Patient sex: F
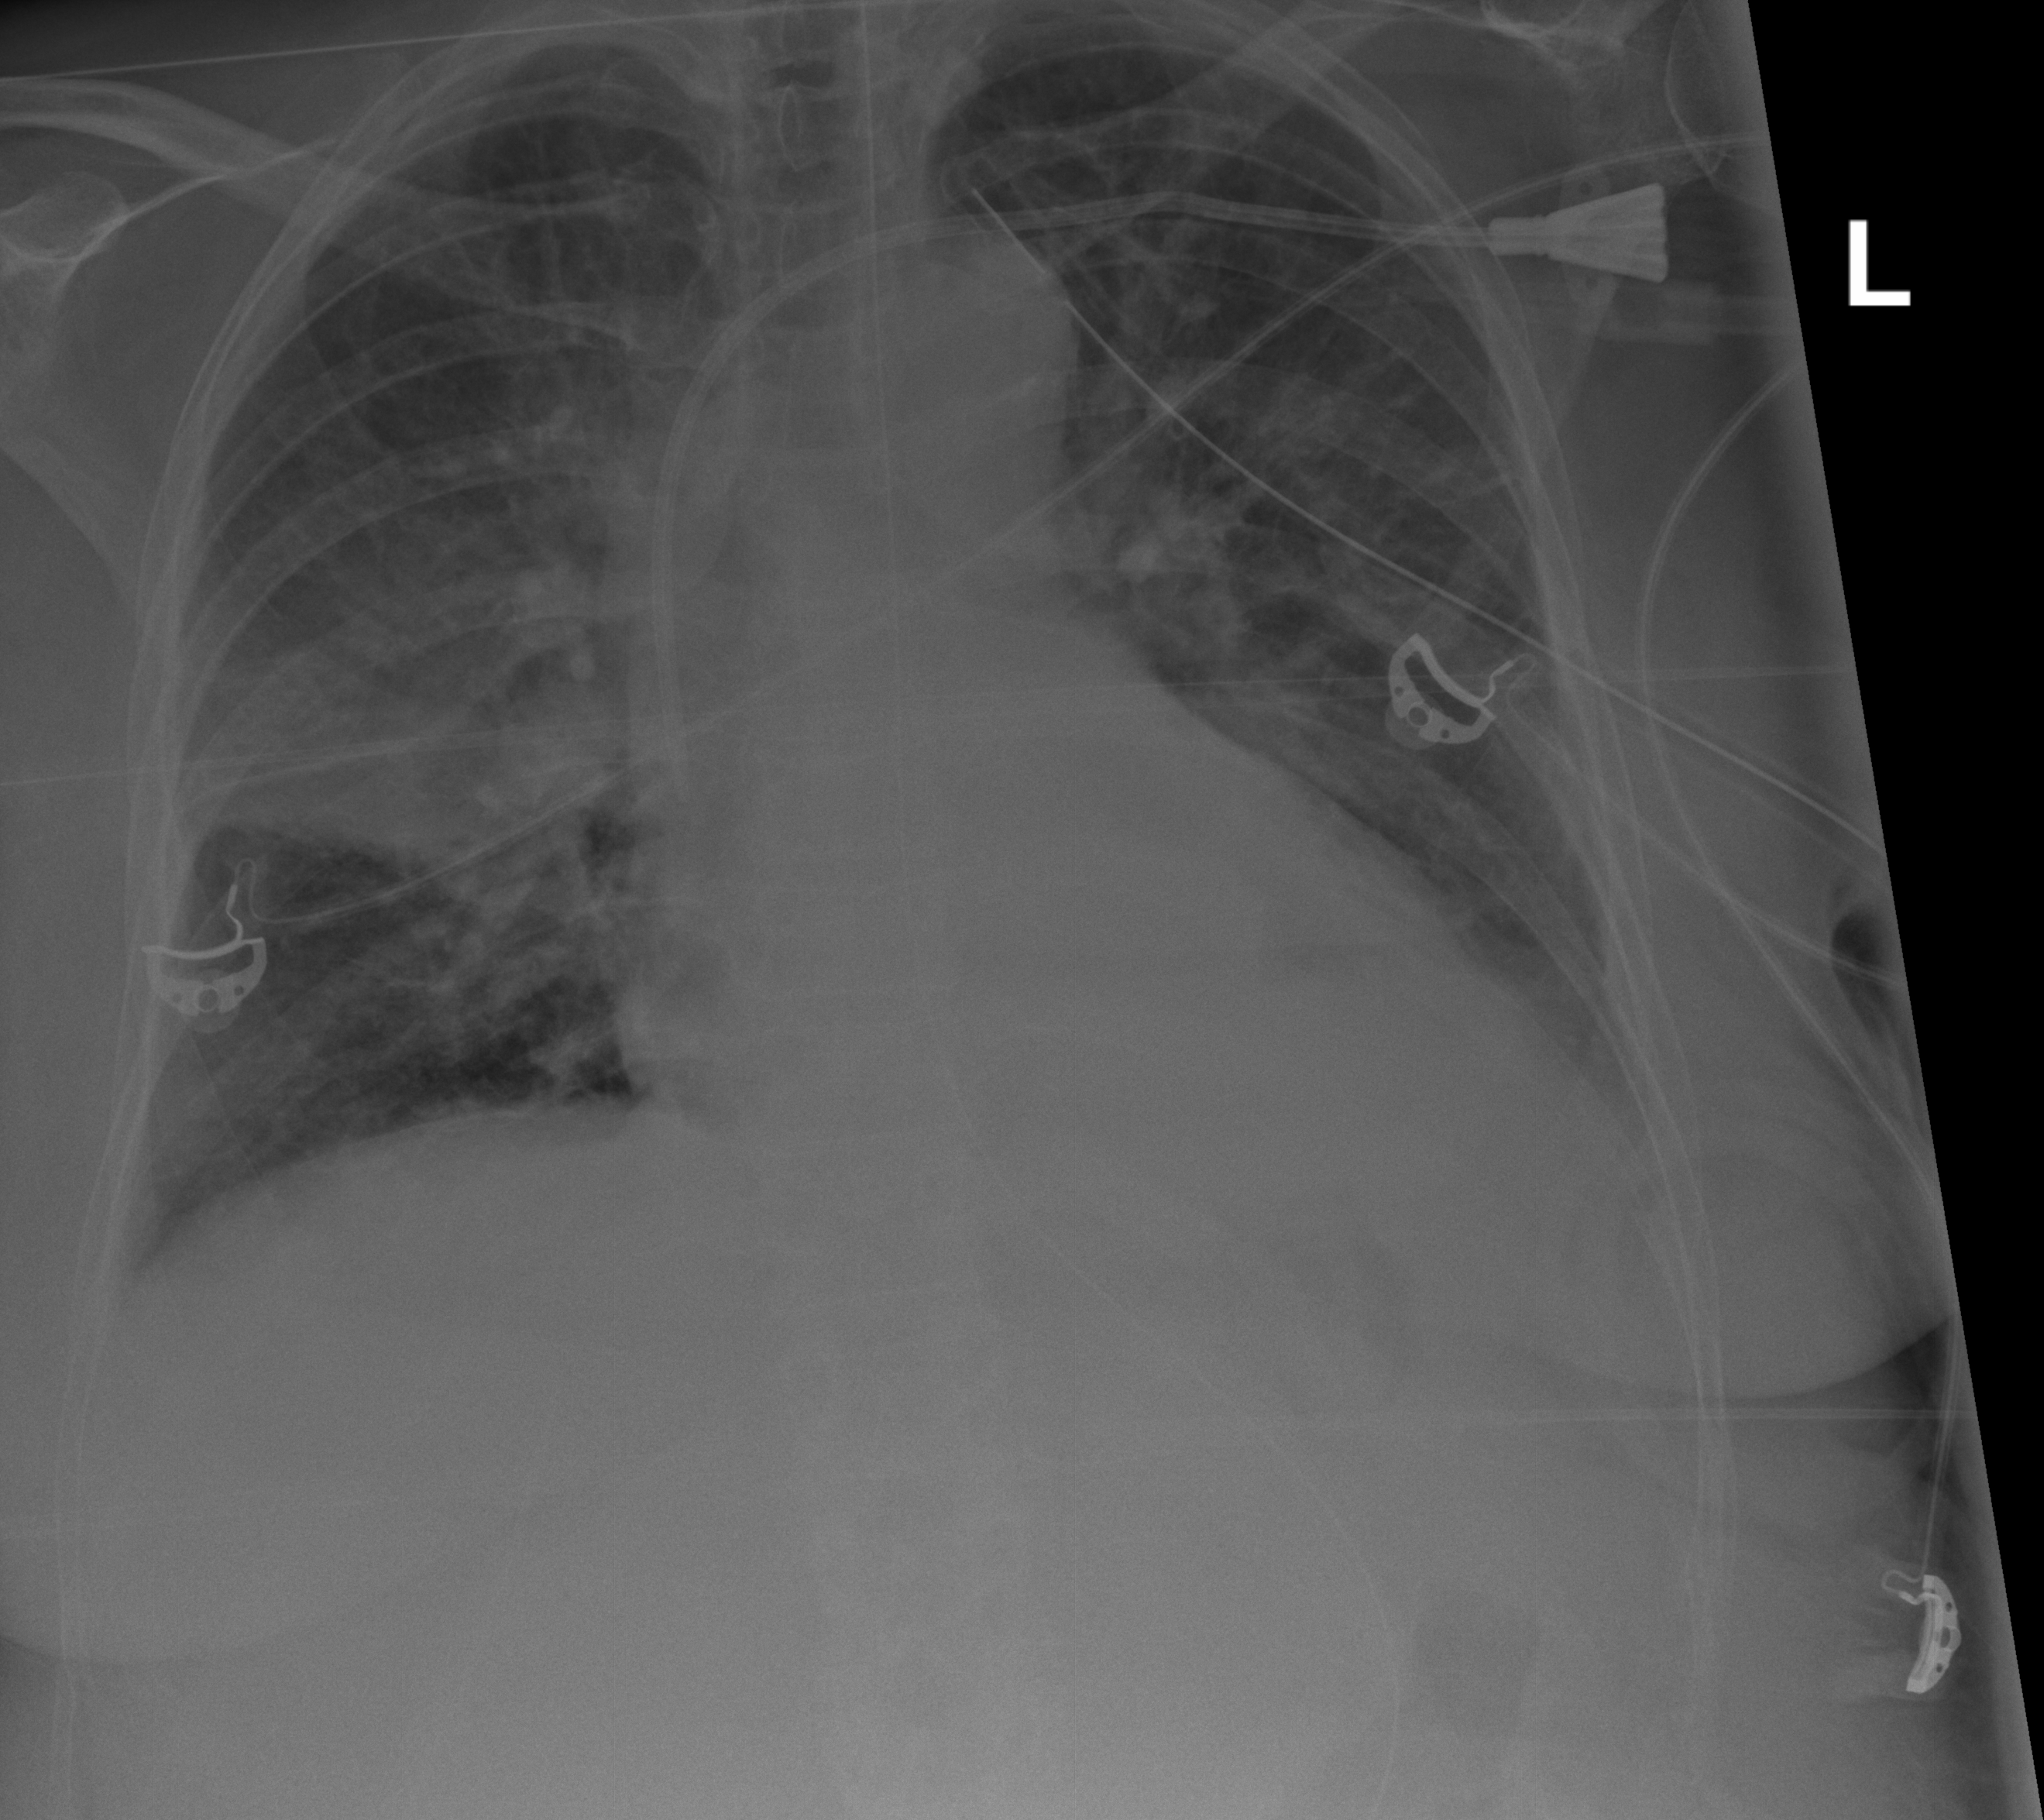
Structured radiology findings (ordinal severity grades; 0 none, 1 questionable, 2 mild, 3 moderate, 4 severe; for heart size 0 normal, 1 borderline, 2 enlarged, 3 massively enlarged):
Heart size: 2
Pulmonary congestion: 2
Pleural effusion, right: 2
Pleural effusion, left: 2
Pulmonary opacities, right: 2
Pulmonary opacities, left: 2
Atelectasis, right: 2
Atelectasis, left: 2